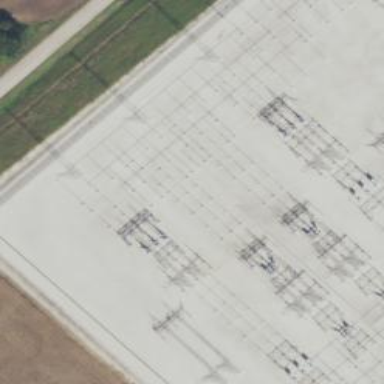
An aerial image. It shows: Switch used for power control.